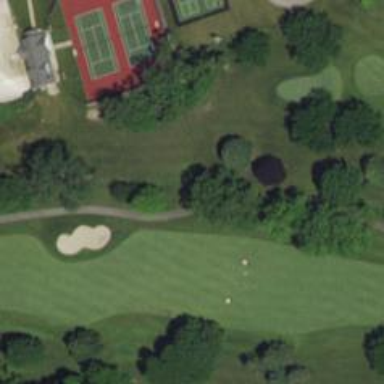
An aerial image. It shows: Path used for both walking and golf.